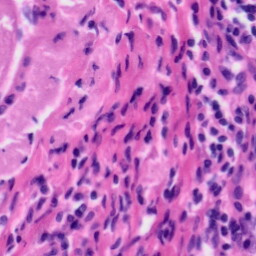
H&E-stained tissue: Tonsil